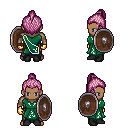
a pixel art fantasy rpg character, male body template, human, dark skin, sash dress, robe skirt, pink short topknot hairstyle, gold gloves, black shoes, shield, four views (front, back, left, right), 2x2 character sprite sheet, small pixel art, hard edges, no anti-aliasing